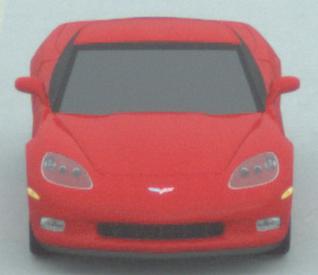
Make: Chevrolet
Model: Corvette Coupé
Detailed model: Corvette (C6) Coupé
Model produced from: 2005/02
Model produced until: 2008/03
Doors: 3
Color: red
Road condition: dry road
Daytime: morning or afternoon
Contrast: low contrast